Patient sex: M
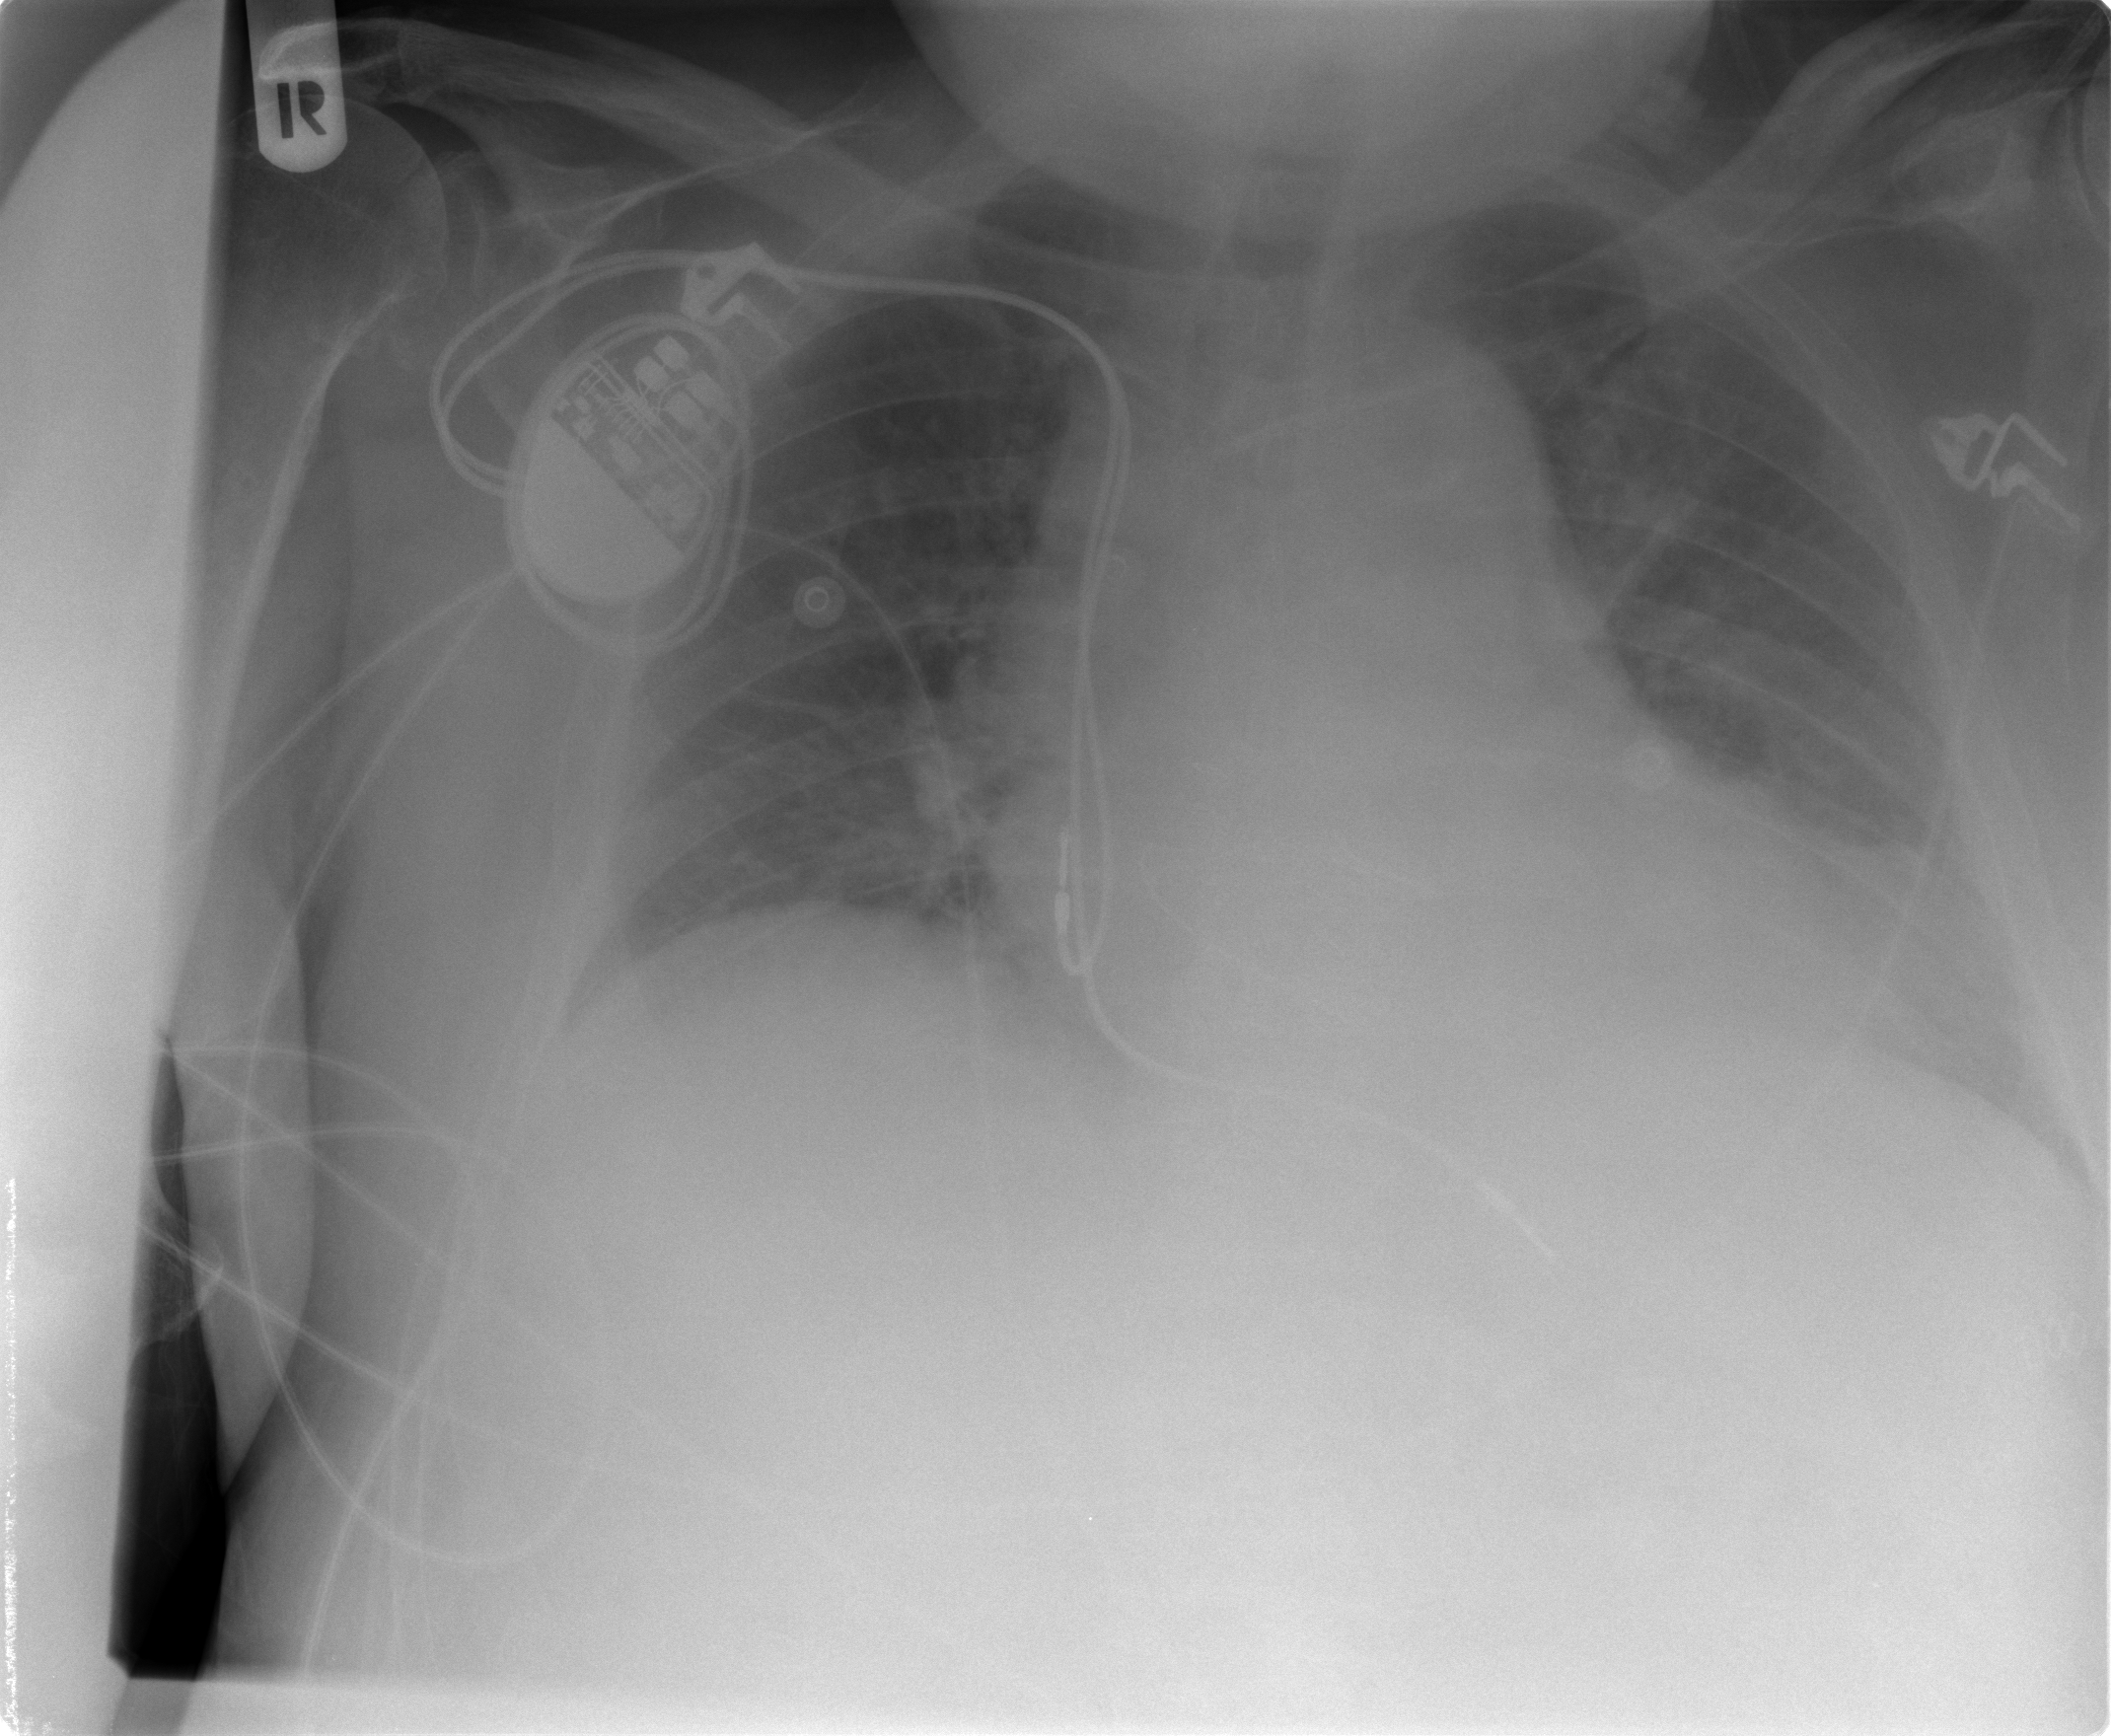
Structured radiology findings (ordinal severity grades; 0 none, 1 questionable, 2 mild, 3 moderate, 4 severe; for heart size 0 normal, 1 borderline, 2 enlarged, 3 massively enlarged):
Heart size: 1
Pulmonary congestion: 2
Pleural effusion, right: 2
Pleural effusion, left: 2
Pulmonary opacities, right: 0
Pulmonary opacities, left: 0
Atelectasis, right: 2
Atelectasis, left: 2